Question: I am trying to center my 'SKIP' button in the center of the remaining space to the of the little Android icon. How can I do this in a relative layout?

Here's my current XML
'''
<RelativeLayout
android:layout_width="match_parent"
android:layout_height="@dimen/min_touch_target_size"
android:layout_alignParentBottom="true"
android:background="@android:color/transparent"
android:orientation="horizontal"
>
<ImageView
android:src="@drawable/ic_android"
android:id="@+id/circle_page_indicator"
android:layout_width="wrap_content"
android:layout_height="wrap_content"
android:padding="3dp"
android:layout_centerHorizontal="true"
android:layout_centerVertical="true"
/>
<Button
android:text="SKIP"
style="@style/intro_feature_ad_button_style.right_anchor"
android:id="@+id/skip_button" />
</RelativeLayout>
'''
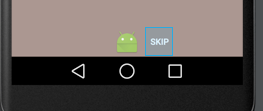
Answer: Wrap the button in a 'FrameLayout' that has 'android:layout_alignParentEnd="true"' and 'android:layout_toEndOf="@+id/circle_page_indicator"'. The Button needs to have 'android:layout_gravity="center"'

'''
<RelativeLayout
android:layout_width="match_parent"
android:layout_height="@dimen/min_touch_target_size"
android:layout_alignParentBottom="true"
android:background="@android:color/transparent"
>
<ImageView
android:src="@drawable/ic_android"
android:id="@+id/circle_page_indicator"
android:layout_width="wrap_content"
android:layout_height="wrap_content"
android:padding="3dp"
android:layout_centerHorizontal="true"
android:layout_centerVertical="true"
/>
<FrameLayout
android:layout_width="wrap_content"
android:layout_height="wrap_content"
android:layout_alignParentEnd="true"
android:layout_toEndOf="@+id/circle_page_indicator"
>
<Button
android:layout_width="wrap_content"
android:layout_height="wrap_content"
android:text="skip"
android:id="@+id/skip_button"
android:layout_gravity="center"
/>
</FrameLayout>
</RelativeLayout>
'''